Question: I am work on login page in my WPF application, I want the background image for login keypad buttons to change to two different states,not press (Default)show in image background (keypad_button.png), when pressed(IsPressed)(keypad_button_pressed.png). i tried to make this, and i succeeded to make the background button change when i pressed it (IsPressed Trigger), but the problem is in default background image ??
How to make default background image for button is appear, then when i pressed the button it change to another background image ?
Here's my Style :
'''
<Setter Property="FocusVisualStyle" Value="{x:Null}" />
<Setter Property="Template">
<Setter.Value>
<ControlTemplate TargetType="Button">
<Border Name="border"
BorderThickness="{TemplateBinding BorderThickness}"
Padding="{TemplateBinding Padding}"
BorderBrush="{TemplateBinding BorderBrush}"
CornerRadius="1"
Background="{TemplateBinding Background}">
<ContentPresenter HorizontalAlignment="Center" VerticalAlignment="Center" />
</Border>
<ControlTemplate.Triggers>
<Trigger Property="IsPressed" Value="True">
<Setter Property="Background">
<Setter.Value>
<ImageBrush ImageSource="/RestaurantPOS;component/images/buttons/keypad_button_pressed.png"/>
</Setter.Value>
</Setter>
</Trigger>
<Trigger Property="IsEnabled" Value="false">
<Setter Property="Opacity" Value="0.25" />
<Setter Property="BorderBrush" Value="Transparent" />
</Trigger>
</ControlTemplate.Triggers>
</ControlTemplate>
</Setter.Value>
</Setter>
'''
This is my keypad buttons : (the style only applied on button number 7)

'''
<Button x:Name="txb7" Click="txb7_Click" Content="7" HorizontalAlignment="Left" Margin="181,117,0,0" VerticalAlignment="Top" Width="72" Height="57" Style="{StaticResource ImageButton}" FontWeight="Bold" FontSize="18"></Button>
'''
as you shewing, button number 7 default background don't appear(blue), but when i pressed it the (keypad_button_pressed.png) is work. how can i solve this issue.
I Do not want to used ToggleButton.
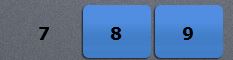
Answer: You can write one more trigger to check 'IsPressed' is false and in this trigger you can set default image.
'''
<ControlTemplate TargetType="Button">
<Border Name="border"
BorderThickness="{TemplateBinding BorderThickness}"
Padding="{TemplateBinding Padding}"
BorderBrush="{TemplateBinding BorderBrush}"
CornerRadius="1"
Background="{TemplateBinding Background}">
<ContentPresenter HorizontalAlignment="Center" VerticalAlignment="Center" />
</Border>
<ControlTemplate.Triggers>
<Trigger Property="IsPressed" Value="True">
<Setter Property="Background">
<Setter.Value>
<ImageBrush ImageSource="/RestaurantPOS;component/images/buttons/keypad_button_pressed.png"/>
</Setter.Value>
</Setter>
</Trigger>
<Trigger Property="IsPressed" Value="False">
<Setter Property="Background">
<Setter.Value>
<ImageBrush ImageSource="/RestaurantPOS;component/images/buttons/keypad_button.png"/>
</Setter.Value>
</Setter>
</Trigger>
<Trigger Property="IsEnabled" Value="false">
<Setter Property="Opacity" Value="0.25" />
<Setter Property="BorderBrush" Value="Transparent" />
</Trigger>
</ControlTemplate.Triggers>
</ControlTemplate>
'''